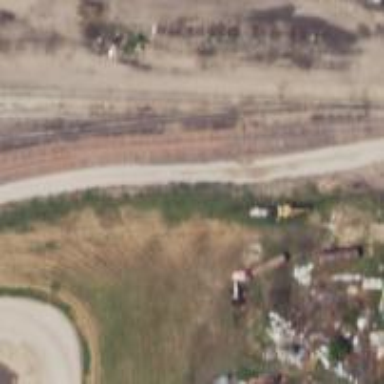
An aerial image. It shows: Railway siding with rails.